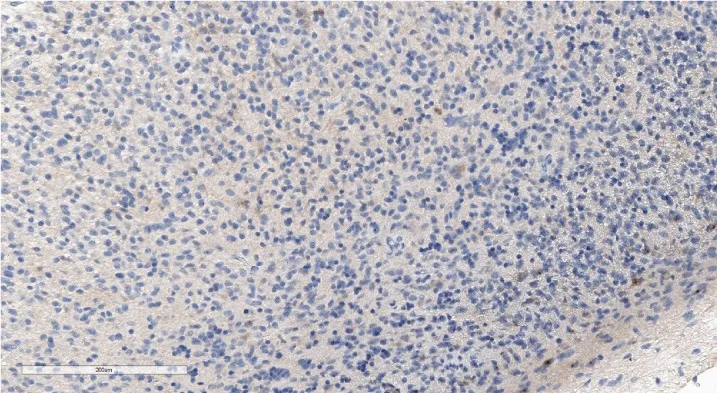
Focal EMA staining in tumor cell cytoplasm. IHC with EMA, magnification x400.
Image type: pathology (immunostaining)